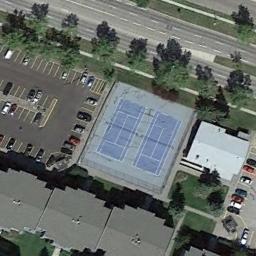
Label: tennis_court